Chest X-ray:
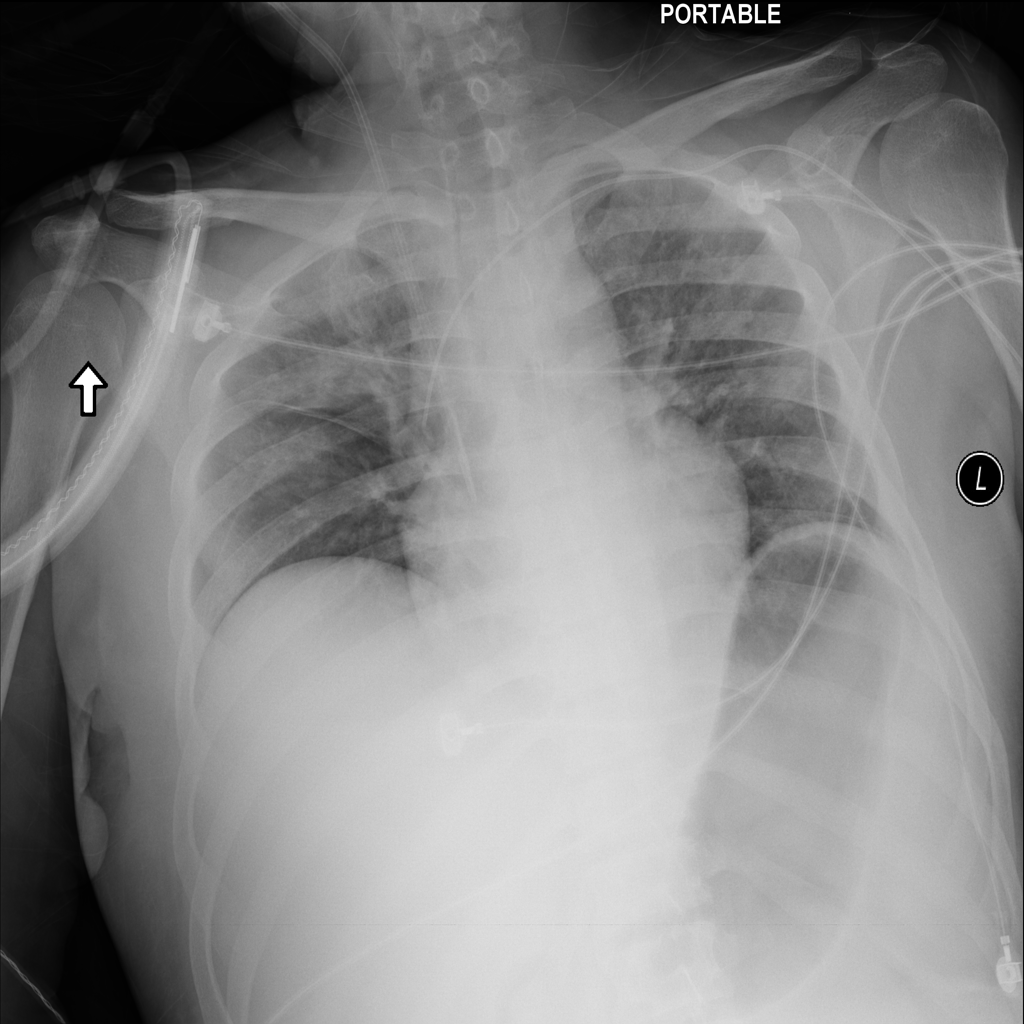
Findings: Consolidation
No abnormal finding: no